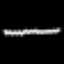
Label: squiggle